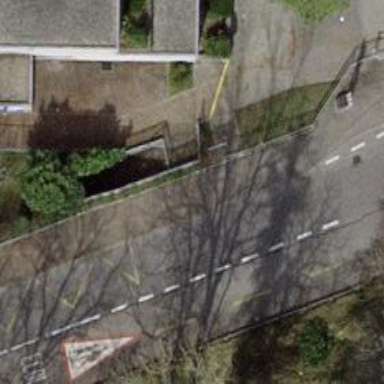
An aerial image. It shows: Asphalt sidewalk leading to public transport platform.